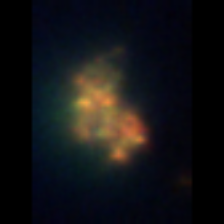
Taxon: Unknown_detritus
Group: Unknown